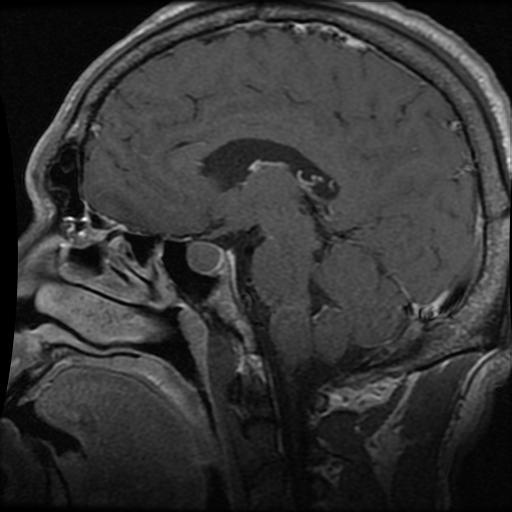
Label: pituitary